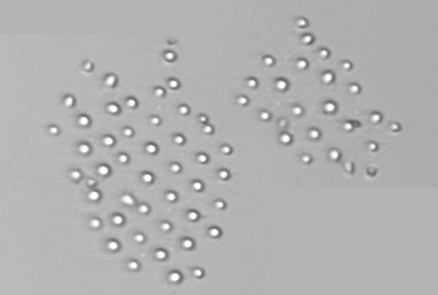
Label: Parvicorbicula_socialis